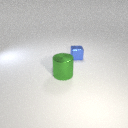
large green metal cylinder in front of small blue metal cube